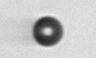
Label: bead